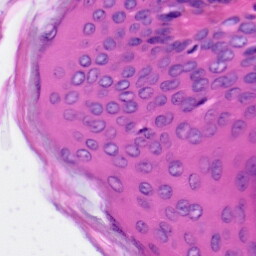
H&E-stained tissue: Skin